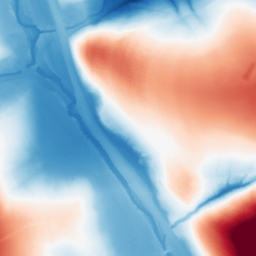
Category: morphological
Decomposition family: morphological
Decomposition parameters: operation: average
size: 100
Upsampling method: quintic
Upsampling parameters: scale: 4
Upsampling scale: 4